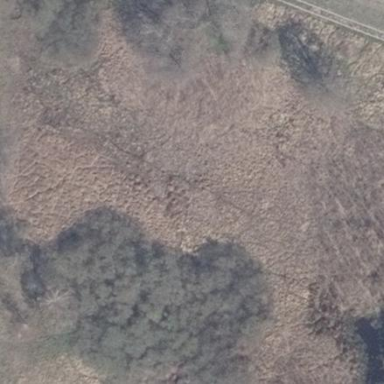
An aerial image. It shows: Patch of scrub vegetation.